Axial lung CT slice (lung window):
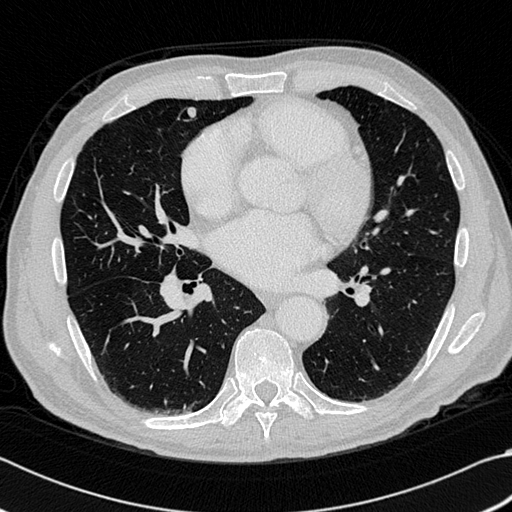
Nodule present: yes
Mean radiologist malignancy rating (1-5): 2.5